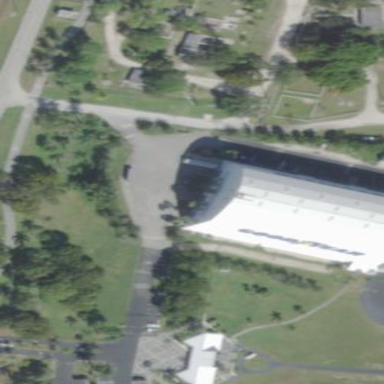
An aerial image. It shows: Hangar building at the airport.